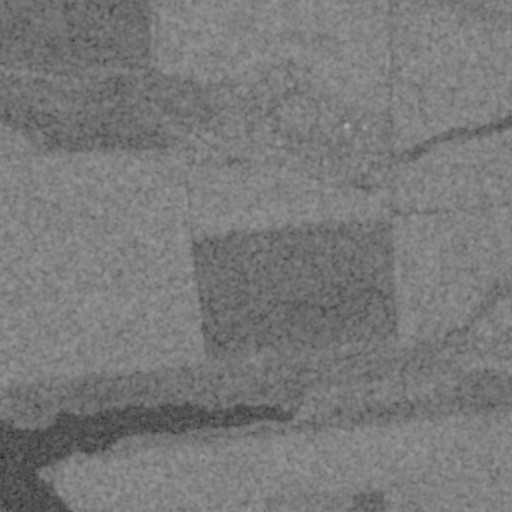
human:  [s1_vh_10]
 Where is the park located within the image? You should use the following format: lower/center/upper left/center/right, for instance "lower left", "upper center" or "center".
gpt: The park is located in the upper center of the image.
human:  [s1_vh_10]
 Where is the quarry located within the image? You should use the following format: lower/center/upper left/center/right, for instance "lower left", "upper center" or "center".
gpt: The quarry is located in the lower right of the image.
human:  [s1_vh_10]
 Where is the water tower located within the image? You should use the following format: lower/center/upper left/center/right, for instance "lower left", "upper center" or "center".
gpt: The water tower is located in the upper right of the image.
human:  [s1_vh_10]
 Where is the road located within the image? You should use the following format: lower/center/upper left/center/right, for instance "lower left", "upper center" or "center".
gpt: There is no road in the image.

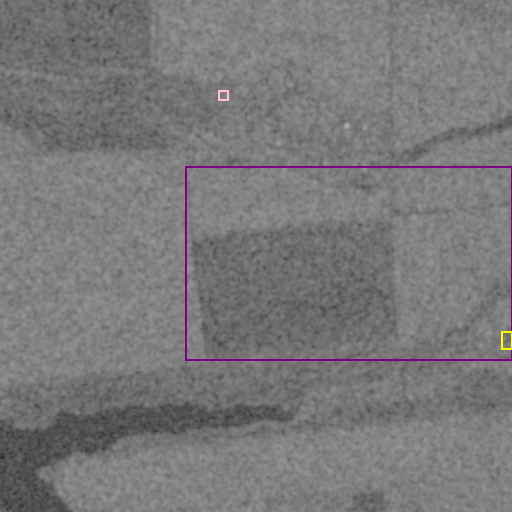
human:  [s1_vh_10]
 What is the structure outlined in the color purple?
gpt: The structure outlined in purple is a crop field.
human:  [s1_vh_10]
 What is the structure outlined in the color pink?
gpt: The structure outlined in pink is a park.
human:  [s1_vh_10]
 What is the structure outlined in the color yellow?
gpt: The structure outlined in yellow is a quarry.
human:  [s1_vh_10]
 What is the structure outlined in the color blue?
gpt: There is no blue outline.